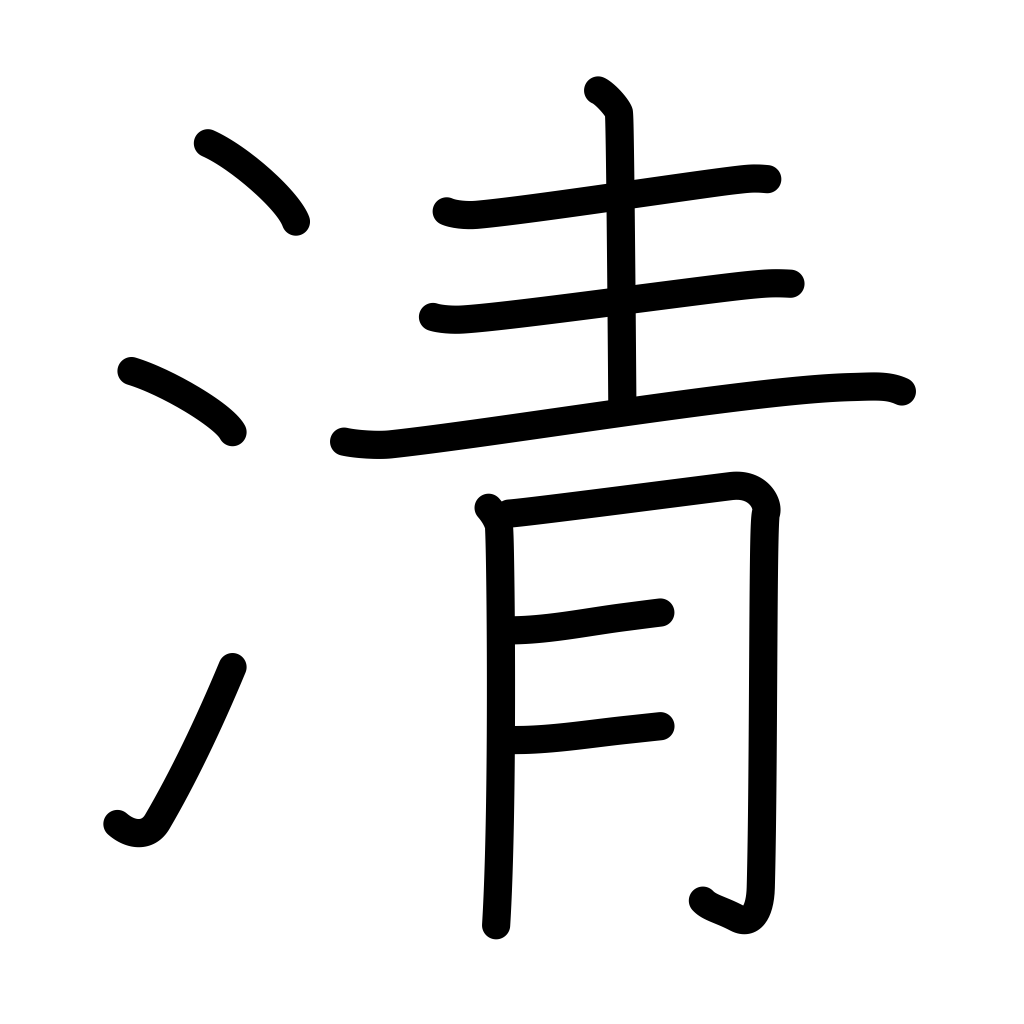
Meaning: pure, purify, cleanse, exorcise, Manchu dynasty